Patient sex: M
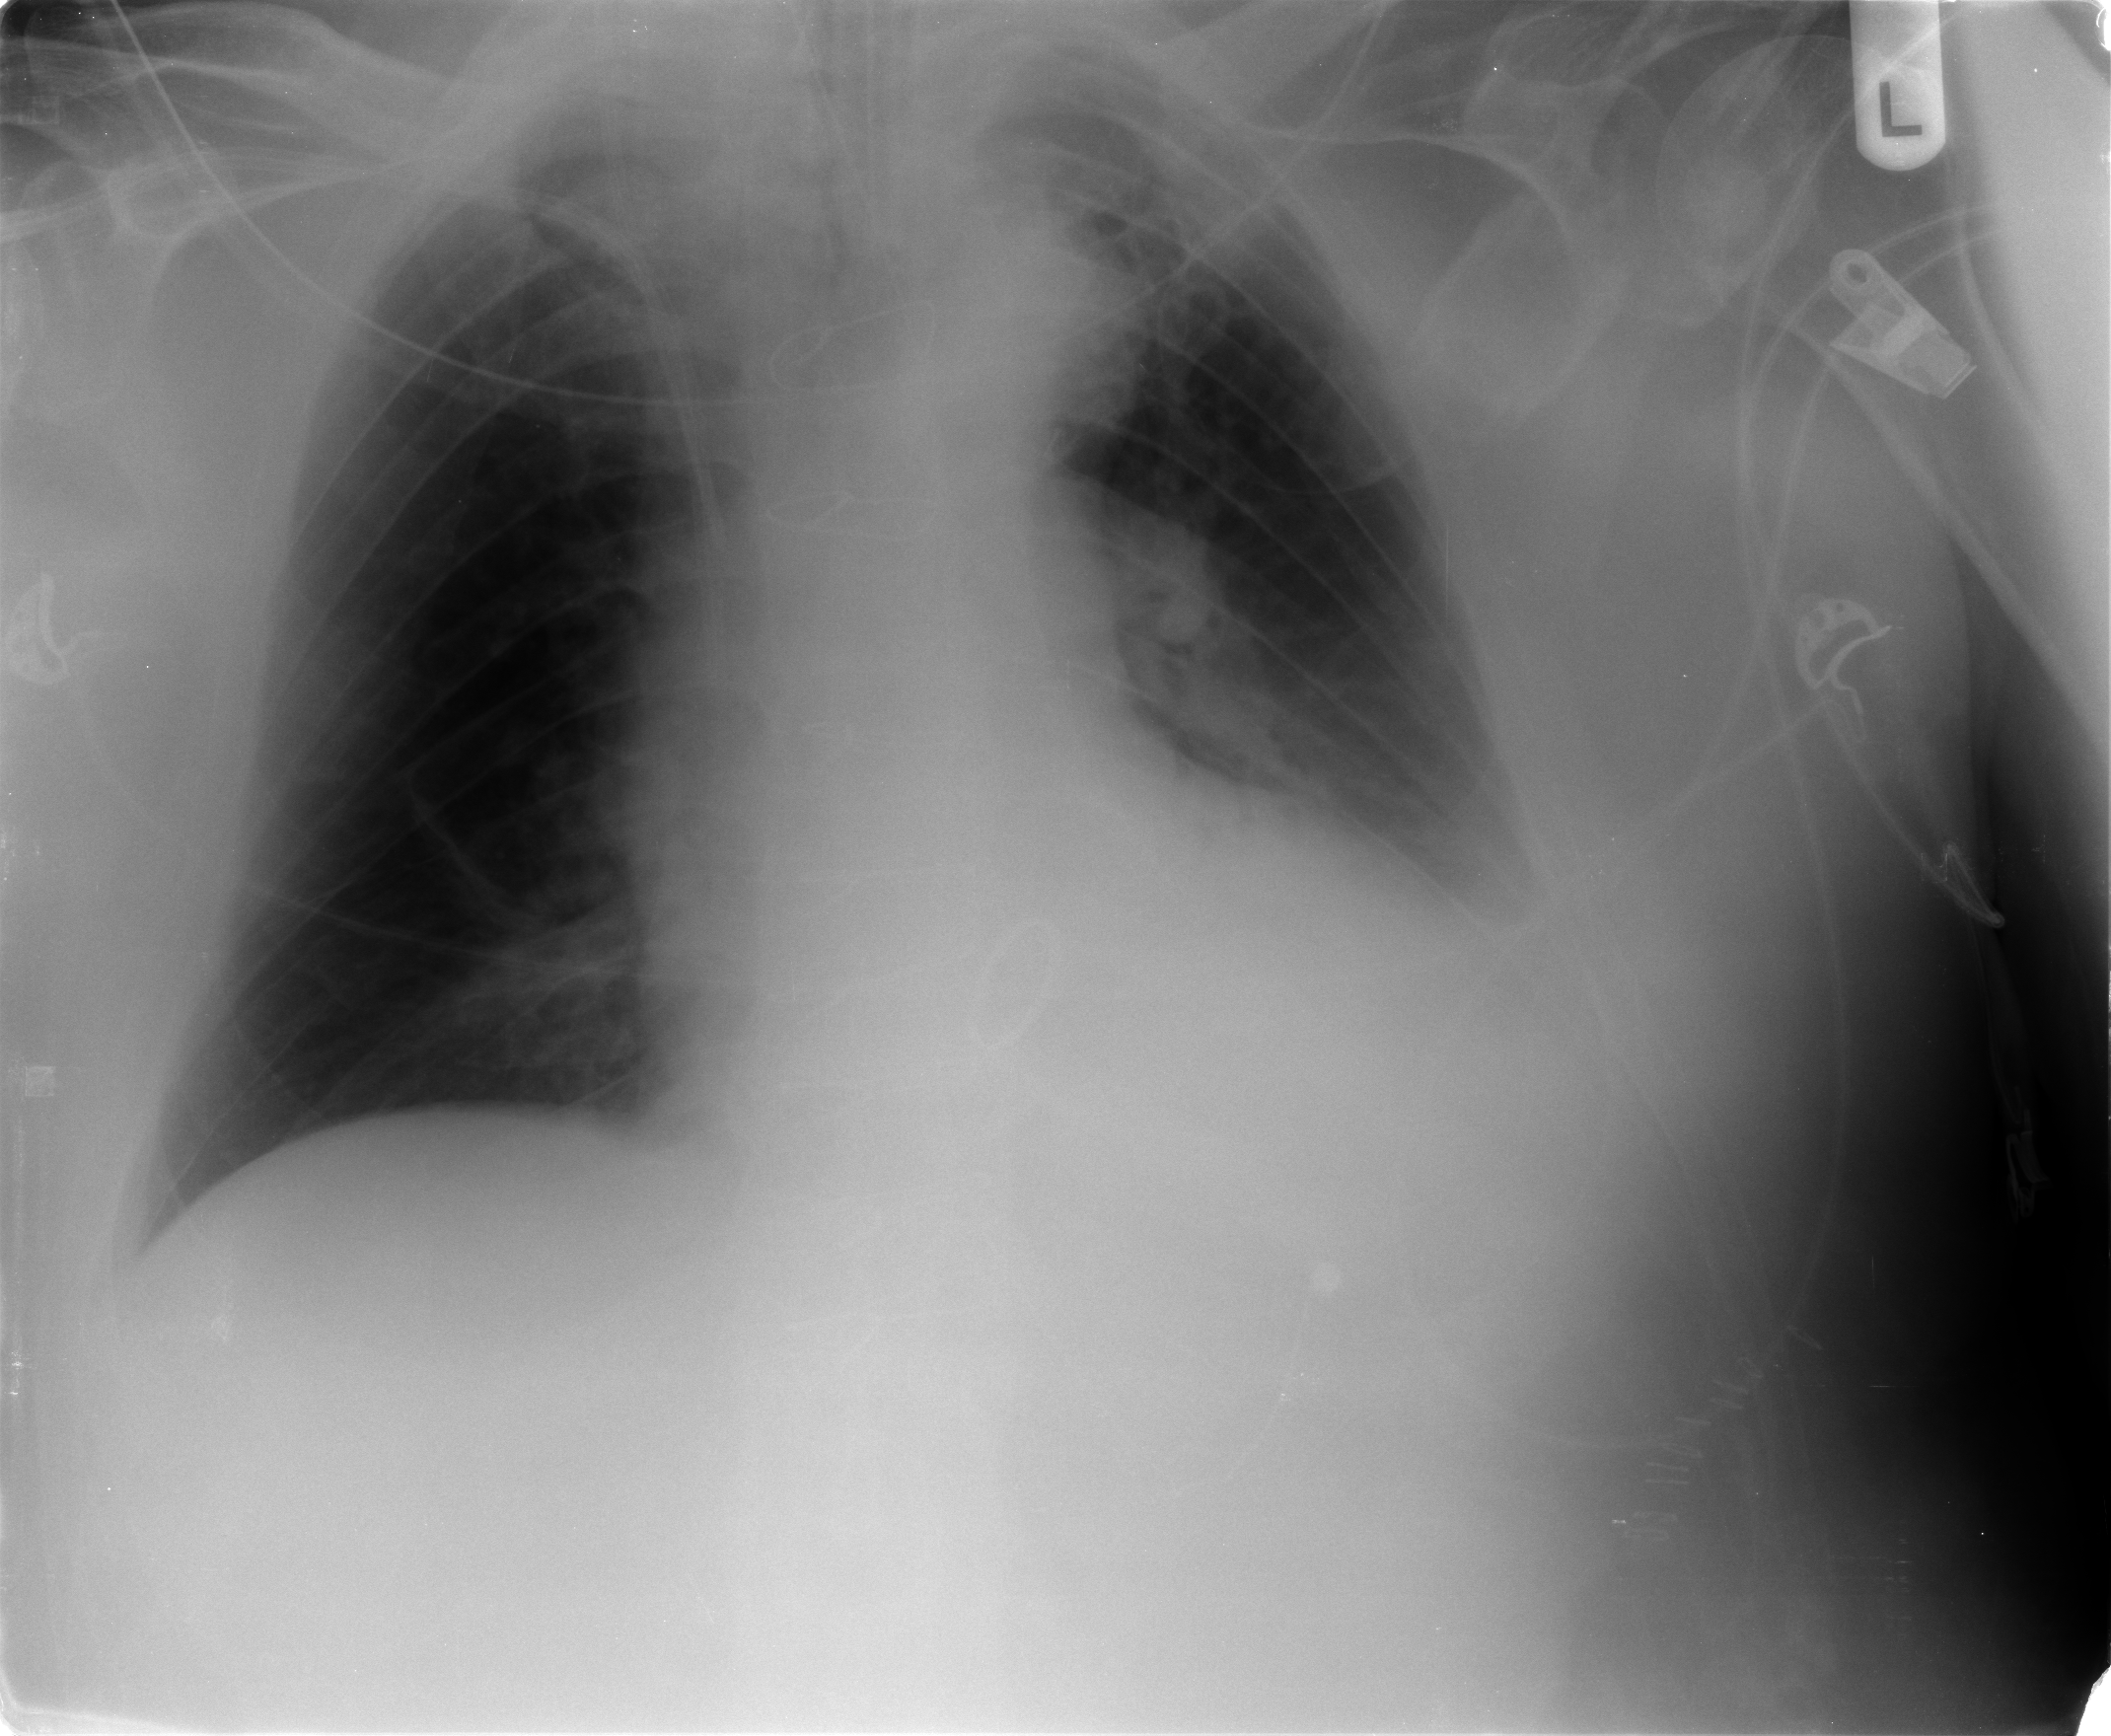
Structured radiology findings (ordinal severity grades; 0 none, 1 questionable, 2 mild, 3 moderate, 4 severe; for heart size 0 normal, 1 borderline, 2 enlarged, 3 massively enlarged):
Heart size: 2
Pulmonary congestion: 0
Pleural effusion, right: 0
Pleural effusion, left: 2
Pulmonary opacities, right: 0
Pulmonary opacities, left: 2
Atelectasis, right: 2
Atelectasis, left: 2